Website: home-depot
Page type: payment
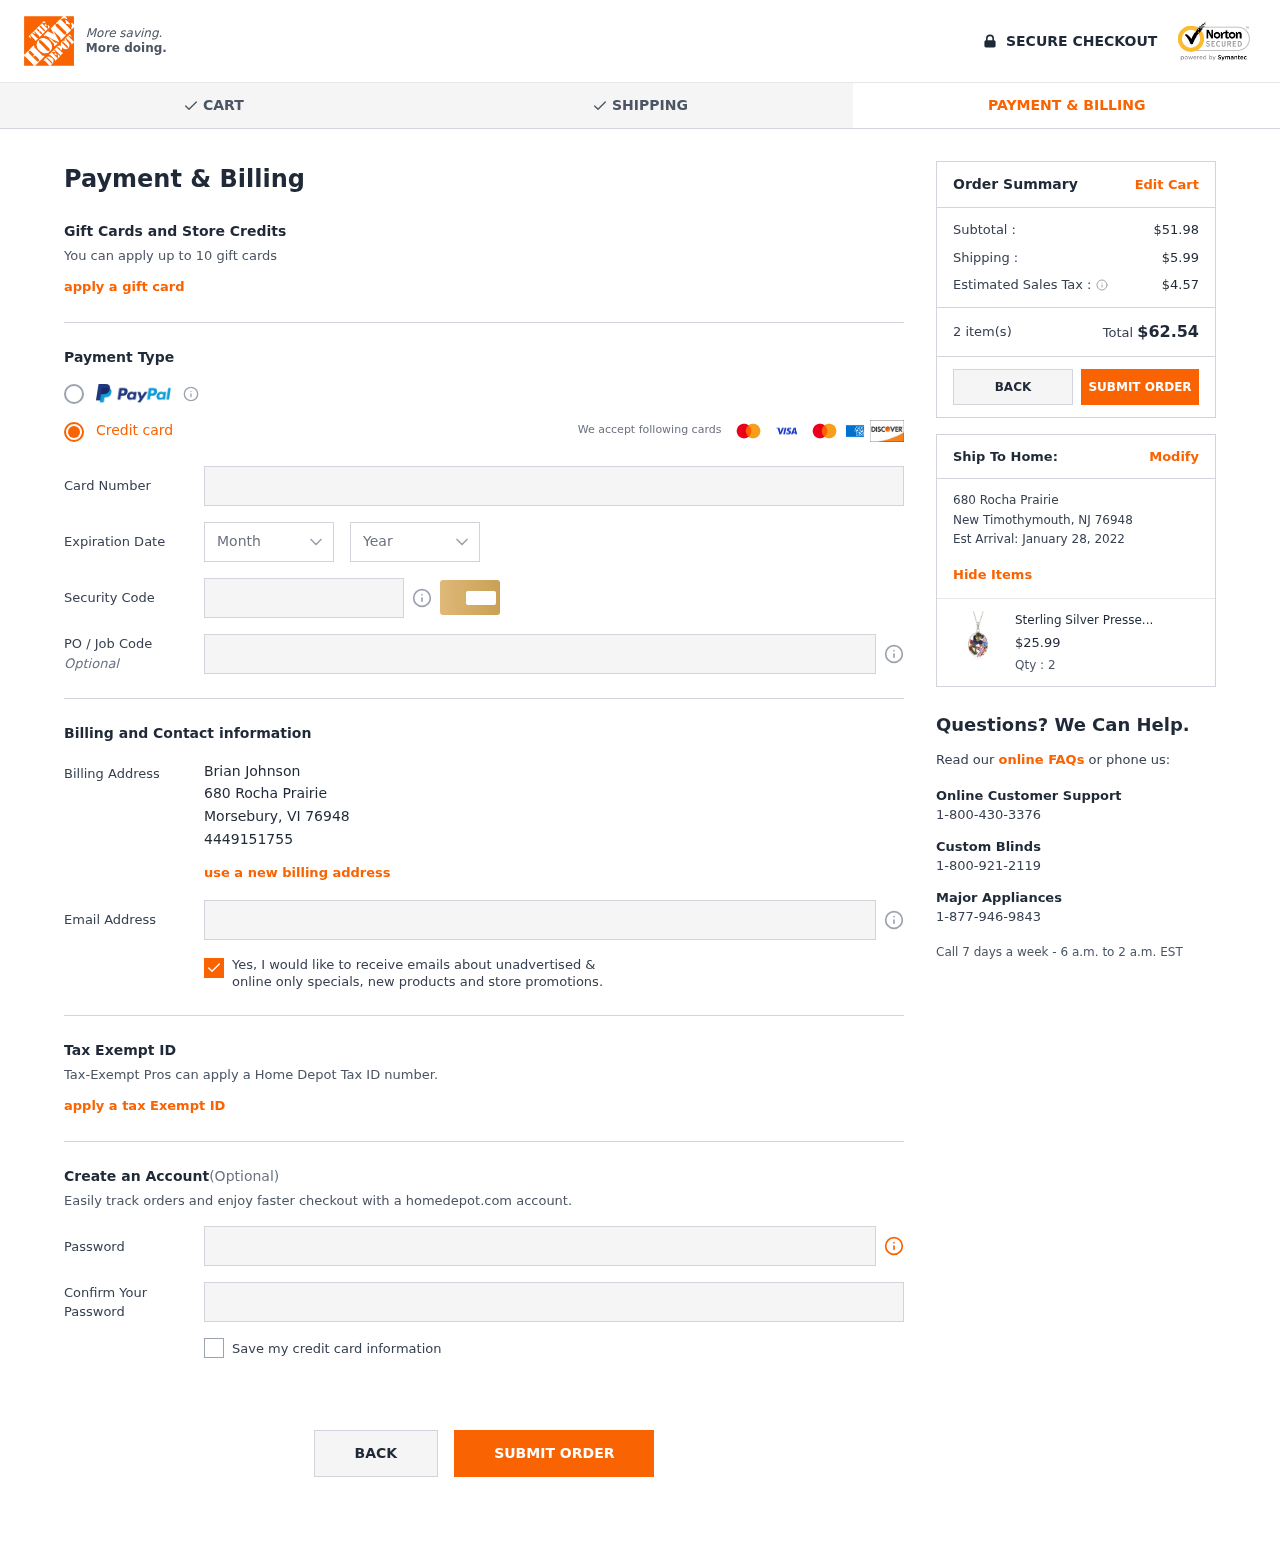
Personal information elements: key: PII_CARD_CVV
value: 533
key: PII_CARD_EXPIRY_MONTH
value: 12
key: PII_CARD_EXPIRY_YEAR
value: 26
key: PII_CARD_NUMBER
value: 4675 5798 0472 4135
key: PII_CITY
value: Morsebury
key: PII_CITY2
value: New Timothymouth
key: PII_EMAIL
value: brianjohnson@yahoo.com
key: PII_FULLNAME
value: Brian Johnson
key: PII_JOB_CODE
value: WO-552455
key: PII_PHONE
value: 4449151755
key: PII_POSTCODE
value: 76948
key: PII_POSTCODE2
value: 76948
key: PII_STATE_ABBR
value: VI
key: PII_STATE_ABBR2
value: NJ
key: PII_STREET
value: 680 Rocha Prairie
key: PII_STREET2
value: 680 Rocha Prairie
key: PII_POSTCODE_FULL
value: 76948
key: PII_POSTCODE_NUMERIC
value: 76948
Product elements: key: PRODUCT1_NAME
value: Sterling Silver Pressed Flower Oval Pendant Necklace, 18"
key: PRODUCT1_PRICE
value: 25.99
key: PRODUCT1_QUANTITY
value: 2
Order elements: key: ORDER_SUBTOTAL
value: $51.98
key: ORDER_SHIPPING_COST
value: $5.99
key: ORDER_TAX
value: $4.57
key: ORDER_NUM_ITEMS
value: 2 item(s)
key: ORDER_TOTAL
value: $62.54
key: ORDER_DELIVERY_DATE
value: January 28, 2022